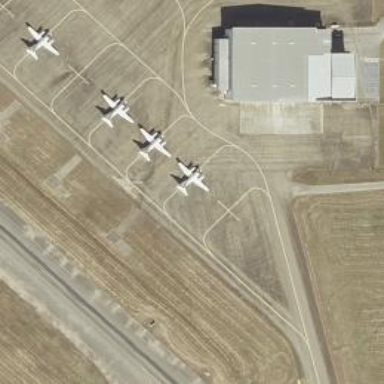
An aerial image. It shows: View of taxiway at the airport.